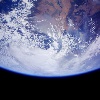
Label: cloud